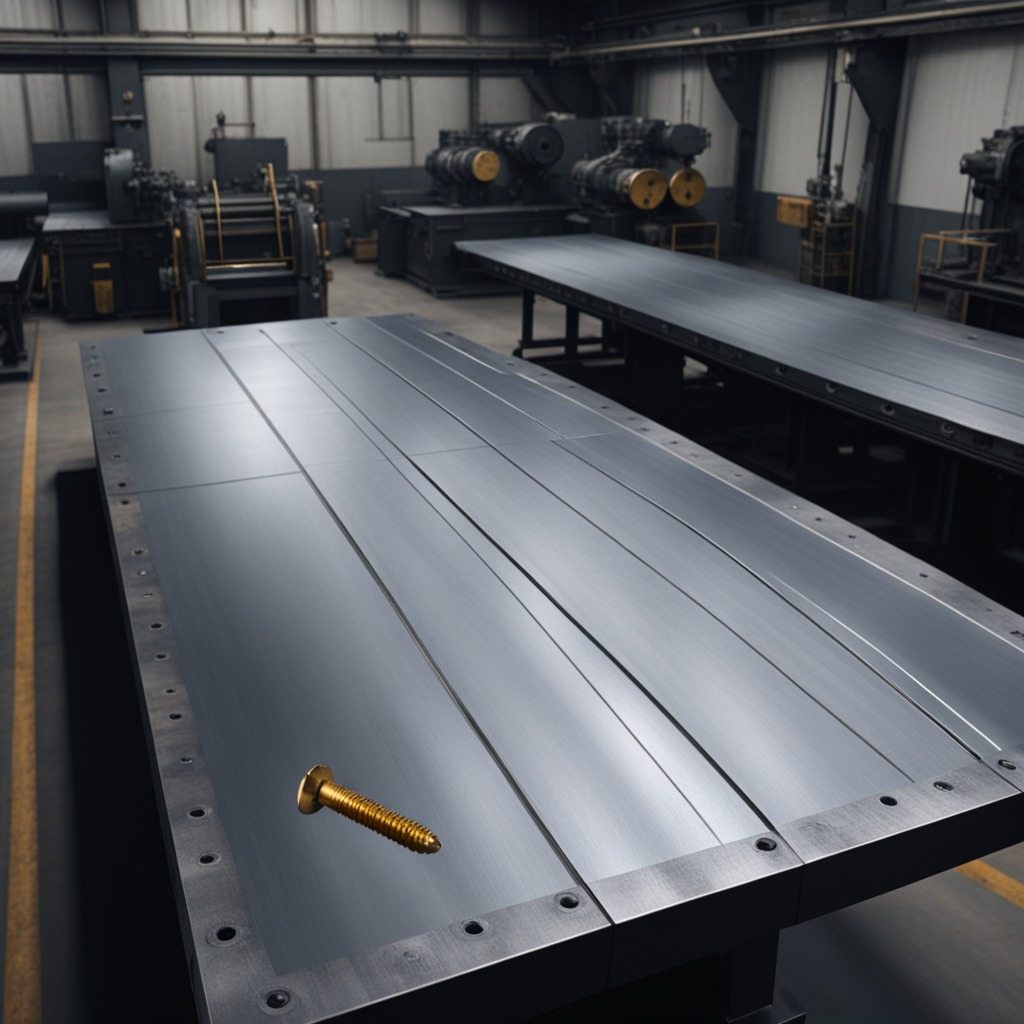
A metal screw is lying on the cold steel table in a mining workshop.